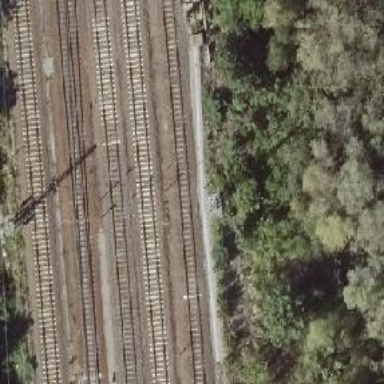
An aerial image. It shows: Railway signal.